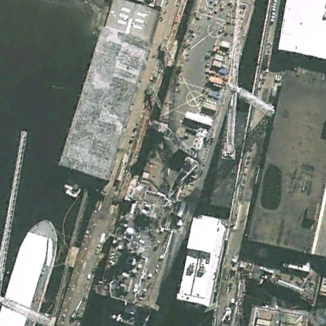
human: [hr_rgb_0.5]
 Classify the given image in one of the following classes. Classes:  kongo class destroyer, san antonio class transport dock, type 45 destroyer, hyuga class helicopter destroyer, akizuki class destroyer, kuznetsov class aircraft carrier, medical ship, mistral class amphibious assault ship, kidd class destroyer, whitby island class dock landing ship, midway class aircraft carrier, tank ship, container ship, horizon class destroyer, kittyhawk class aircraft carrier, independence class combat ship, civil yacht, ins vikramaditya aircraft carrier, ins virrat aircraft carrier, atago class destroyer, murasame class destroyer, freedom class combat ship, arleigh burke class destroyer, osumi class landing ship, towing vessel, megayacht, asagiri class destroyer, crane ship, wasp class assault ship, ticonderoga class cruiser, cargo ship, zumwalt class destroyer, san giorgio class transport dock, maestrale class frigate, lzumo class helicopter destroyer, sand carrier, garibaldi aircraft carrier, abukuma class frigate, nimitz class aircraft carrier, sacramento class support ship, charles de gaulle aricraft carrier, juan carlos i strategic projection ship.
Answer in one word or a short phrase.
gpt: Whitby Island class dock landing ship